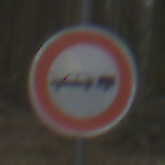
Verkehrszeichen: VerbotPersonenkraftwagenMitAnhaenger
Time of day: Midday
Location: Outdoor (Nature)
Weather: Overcast
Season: NotSpecified
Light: Natural